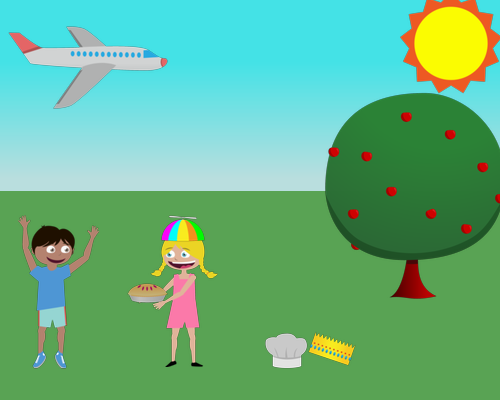
there is a plane in the upper left a sun in the upper right  below a small apple tree the bottom left is a cheating boy to his right is a happy girl holding a pie and wearing a rainbow hat  behind the girl is a chef 's hat and a crown